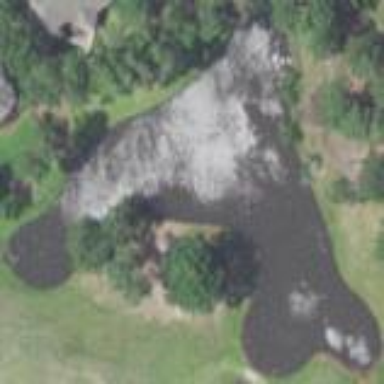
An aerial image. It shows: Water hazard on golf course.